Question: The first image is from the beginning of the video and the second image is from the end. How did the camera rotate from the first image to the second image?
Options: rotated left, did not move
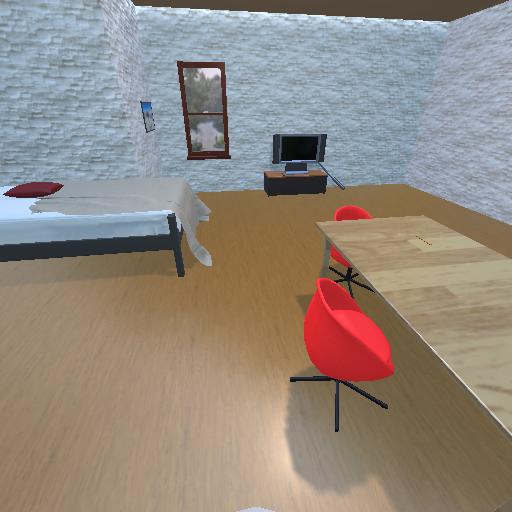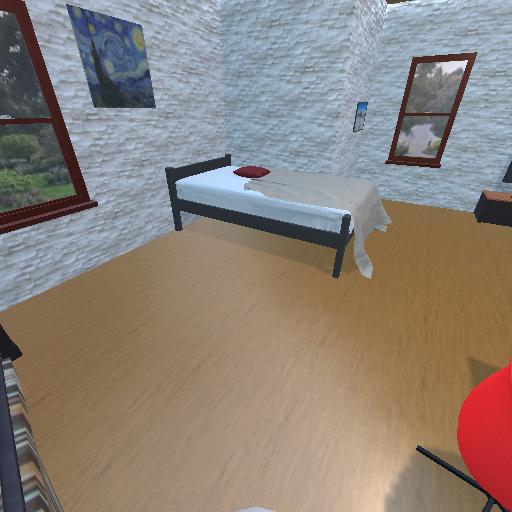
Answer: rotated left